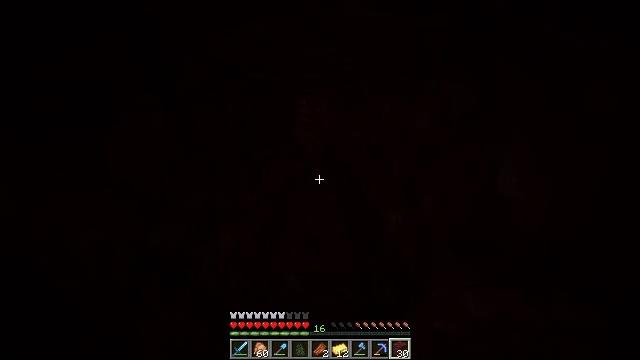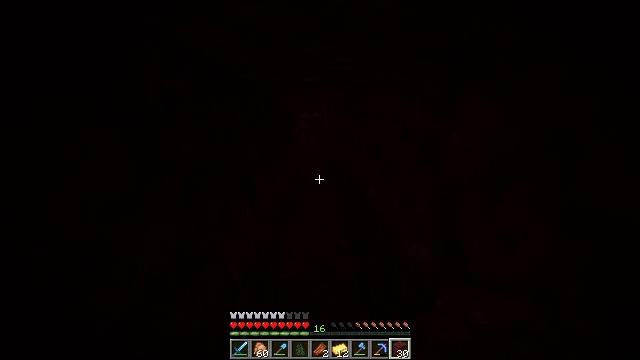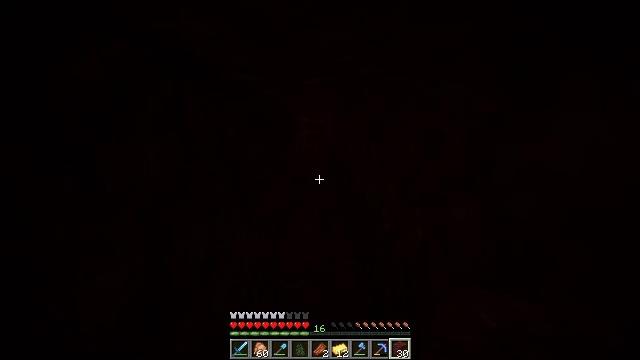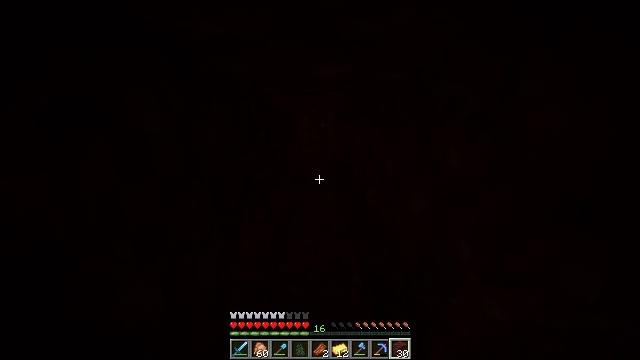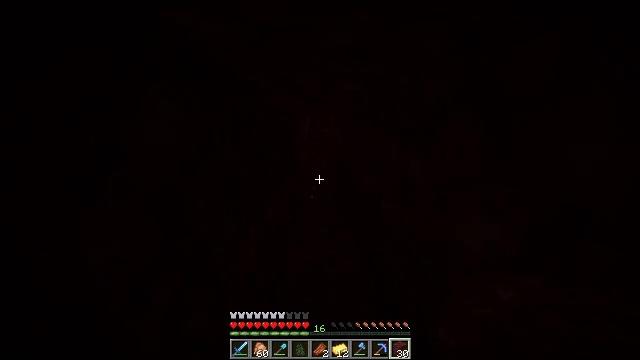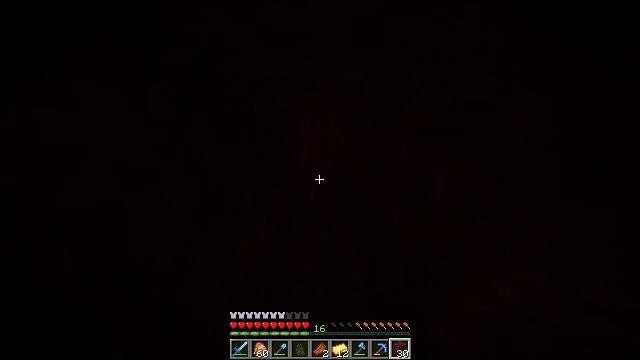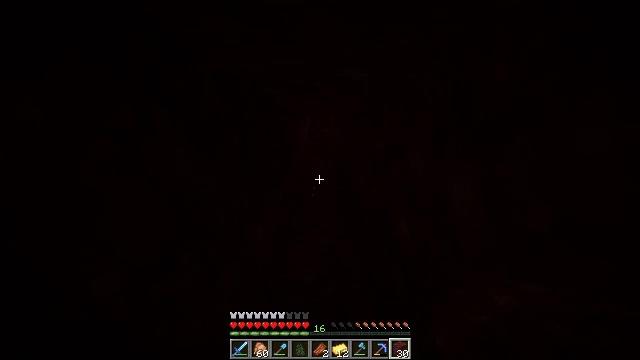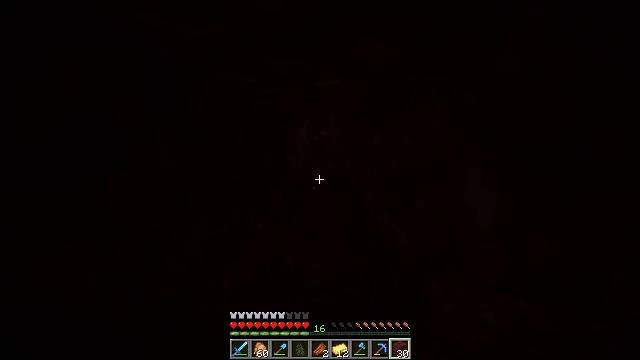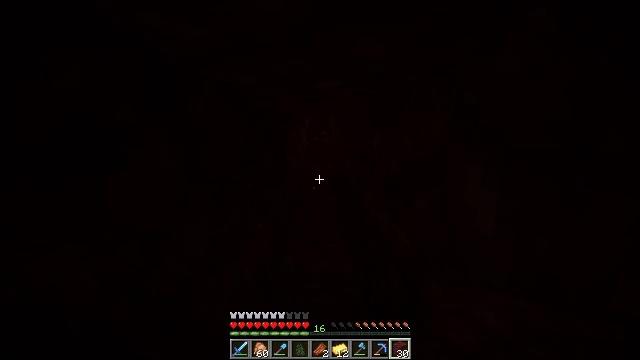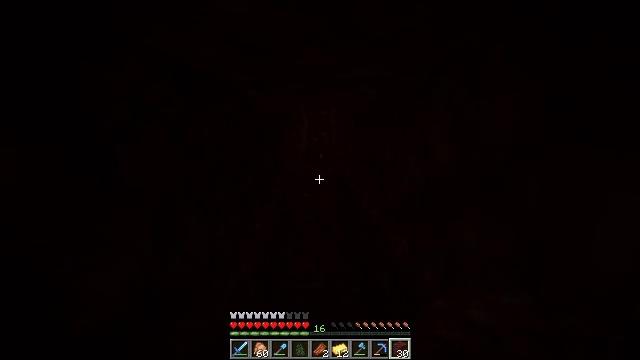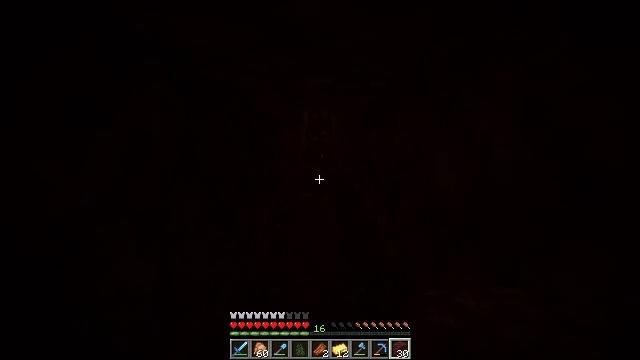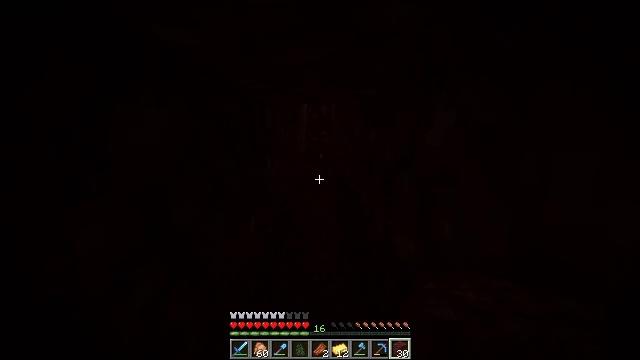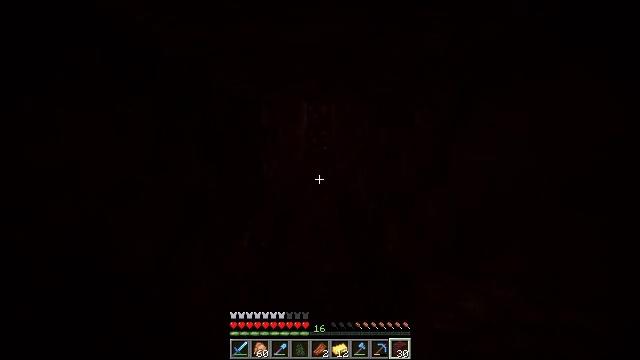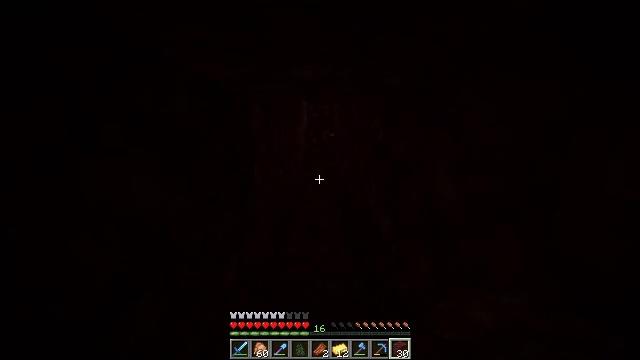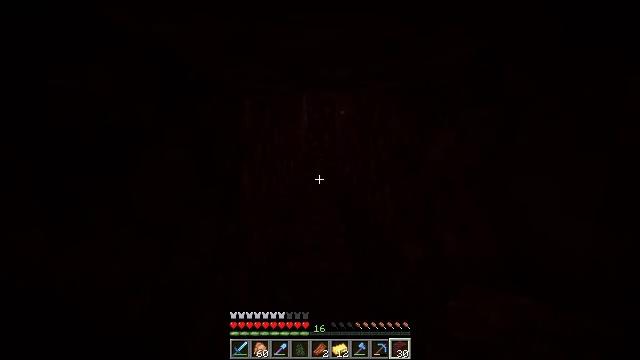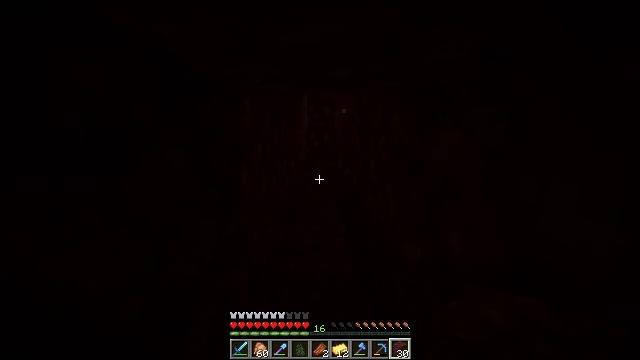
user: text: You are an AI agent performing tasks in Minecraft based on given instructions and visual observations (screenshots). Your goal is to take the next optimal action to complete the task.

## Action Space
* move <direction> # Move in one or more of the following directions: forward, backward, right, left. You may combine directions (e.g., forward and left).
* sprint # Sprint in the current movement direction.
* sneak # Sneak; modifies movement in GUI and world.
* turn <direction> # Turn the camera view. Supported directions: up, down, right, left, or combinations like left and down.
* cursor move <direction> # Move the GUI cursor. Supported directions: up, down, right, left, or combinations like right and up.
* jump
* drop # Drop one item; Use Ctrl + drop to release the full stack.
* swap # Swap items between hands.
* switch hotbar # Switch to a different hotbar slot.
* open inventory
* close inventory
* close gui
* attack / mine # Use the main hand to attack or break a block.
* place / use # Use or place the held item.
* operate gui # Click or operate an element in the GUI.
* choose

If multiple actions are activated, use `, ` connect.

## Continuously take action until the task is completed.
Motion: motion action
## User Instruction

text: Break the crimson roots in the Nether.
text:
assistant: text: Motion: move forward, turn up
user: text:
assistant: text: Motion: move forward, sprint, turn up
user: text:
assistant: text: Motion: move forward, sprint, turn up
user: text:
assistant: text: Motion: move forward, sprint, turn up
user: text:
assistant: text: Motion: move forward, sprint
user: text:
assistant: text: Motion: move forward
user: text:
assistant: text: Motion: move forward
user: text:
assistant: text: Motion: move forward, sprint
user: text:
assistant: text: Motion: move forward, sprint
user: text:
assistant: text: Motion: move forward, sprint
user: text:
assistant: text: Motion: move forward
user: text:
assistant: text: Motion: move forward
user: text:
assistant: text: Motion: move forward
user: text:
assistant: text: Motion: move forward, sprint
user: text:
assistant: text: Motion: move forward, sprint
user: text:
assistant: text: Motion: move forward, sprint
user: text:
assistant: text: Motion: move forward
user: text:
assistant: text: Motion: move forward
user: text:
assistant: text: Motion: move forward
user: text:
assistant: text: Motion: move forward, sprint
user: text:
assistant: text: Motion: move forward, sprint
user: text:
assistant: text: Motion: move forward, sprint
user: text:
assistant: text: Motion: move forward
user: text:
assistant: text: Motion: move forward, turn up
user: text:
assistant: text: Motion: move forward
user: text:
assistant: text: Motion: move forward, sprint
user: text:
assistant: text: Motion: move forward, sprint
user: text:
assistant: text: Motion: move forward, sprint
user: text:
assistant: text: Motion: move forward, turn up
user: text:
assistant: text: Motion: move forward, turn up